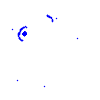
Particle: electron